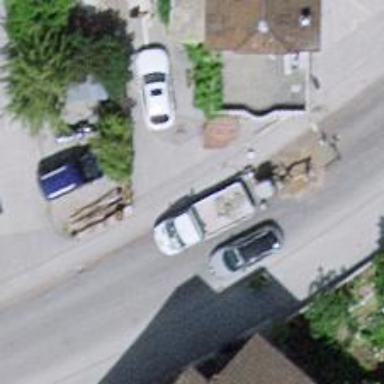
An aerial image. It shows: Sidewalk.